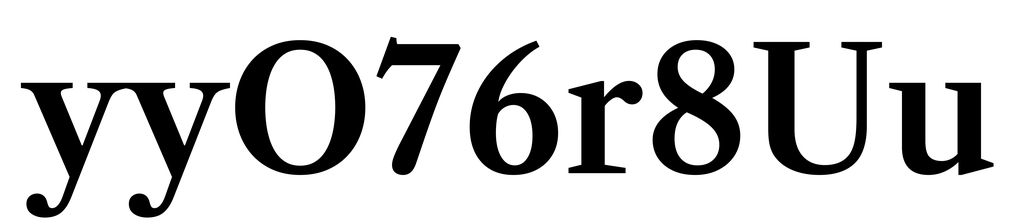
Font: LibreCaslonText_SemiBold